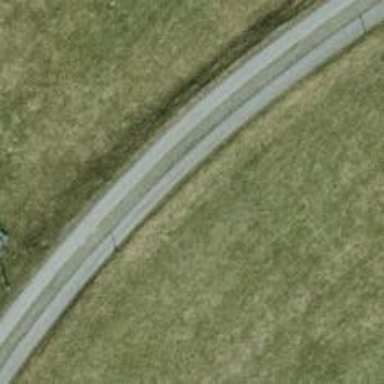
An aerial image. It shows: Unclassified road with gravel surface.